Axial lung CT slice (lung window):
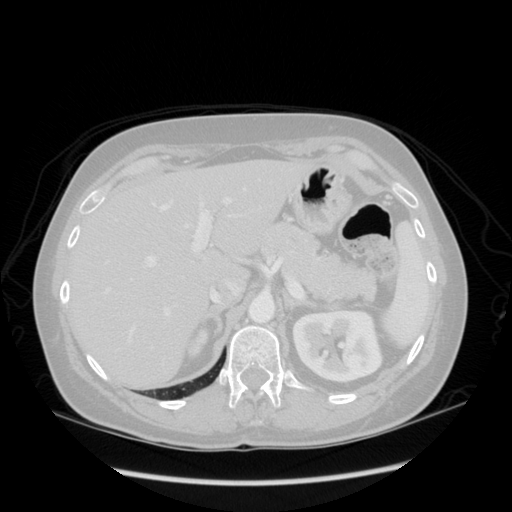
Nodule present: no